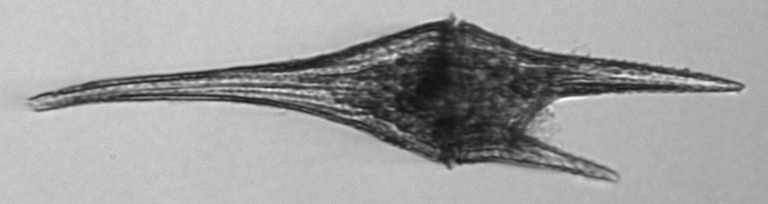
Label: Tripos_furca